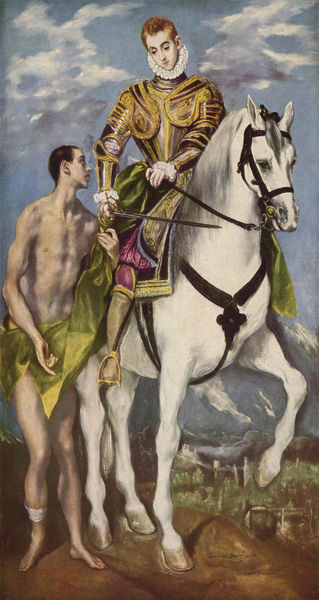
Titel: Der hl. Martin teilt seinen Mantel mit einem Bettler
Künstler: El Greco
Standort: Washington (District of Columbia)
Institution: National Gallery of Art
Schlagwörter: berg, blau, gemälde, himmel, körper, mann, nackt, schatten, umhang, wolken, wunde, grün, landschaft, braun, geste, licht, männer, nacht, schwarz, weiss, ölbild, gras, tuch, weg, wiese, wolke, hochformat, hose, arm, arme, augen, gesicht, kragen, lang, stehen, stein, bild, halskrause, hände, öl, erde, feld, häuser, pfad, auge, gold, mantel, reich, spitzen, ohren, rosa, pferd, reiter, beine, huf, hufe, mähne, reiten, sattel, steigbügel, zaumzeug, zügel, berge, berghang, ölgemälde, bordüre, muskeln, rüschen, dünn, hoch, barfuss, ausgemergelt, fuss, geschirr, schwert, säbel, degen, krause, ritter, rüstung, schimmel, harnisch, jüngling, nüstern, schreiten, binde, rechteckig, bettler, heiliger, golden, heilig, verband, verletzung, el greco, christentum, helfen, betteln, satteldecke, gelängt, teilung, kniehose, langgezogen, martin, sankt martin, st. martin, teilen, langgestreckt, el grecco, felf, grecco, guter mann, il greco, st martin, wattewolken